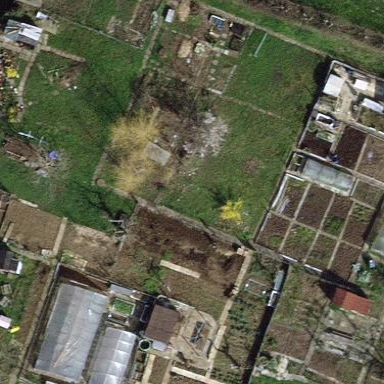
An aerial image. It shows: Area designated for allotments.